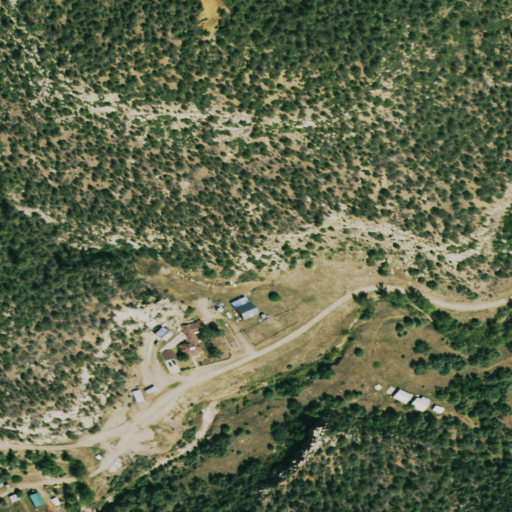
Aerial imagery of valley in Colorado named Martin Canyon containing shrub, evergreen forest, open development, and low intensity development